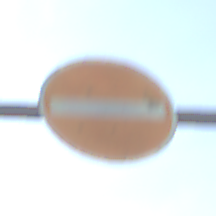
Verkehrszeichen: VerbotDerEinfahrt
Umgebung: Outdoor, Nature
Tageszeit: MorningAfternoon
Wetter: PartlyCloudy
Licht: Natural
Jahreszeit: NotSpecified
Kontrast: HighContrast